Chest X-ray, PA view. Patient: 64 years old, sex M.
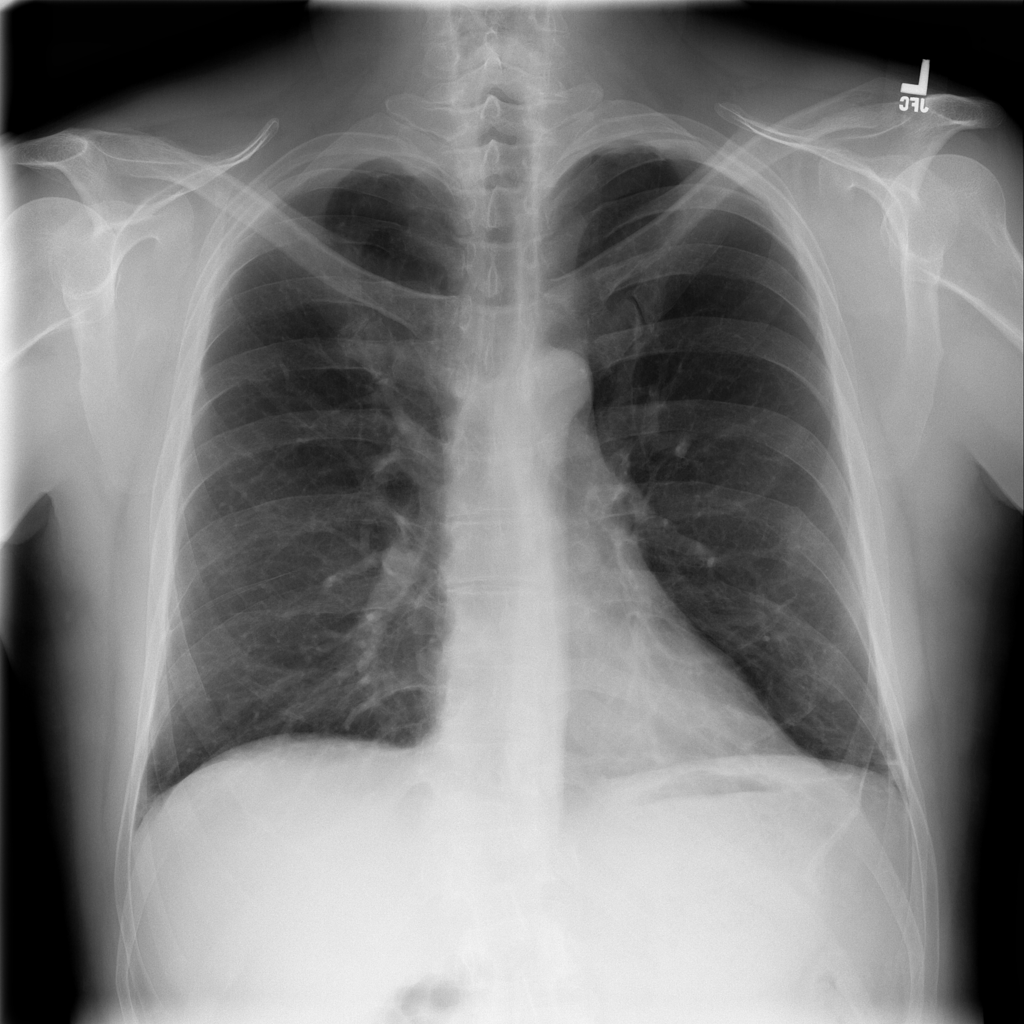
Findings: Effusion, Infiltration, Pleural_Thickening